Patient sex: M
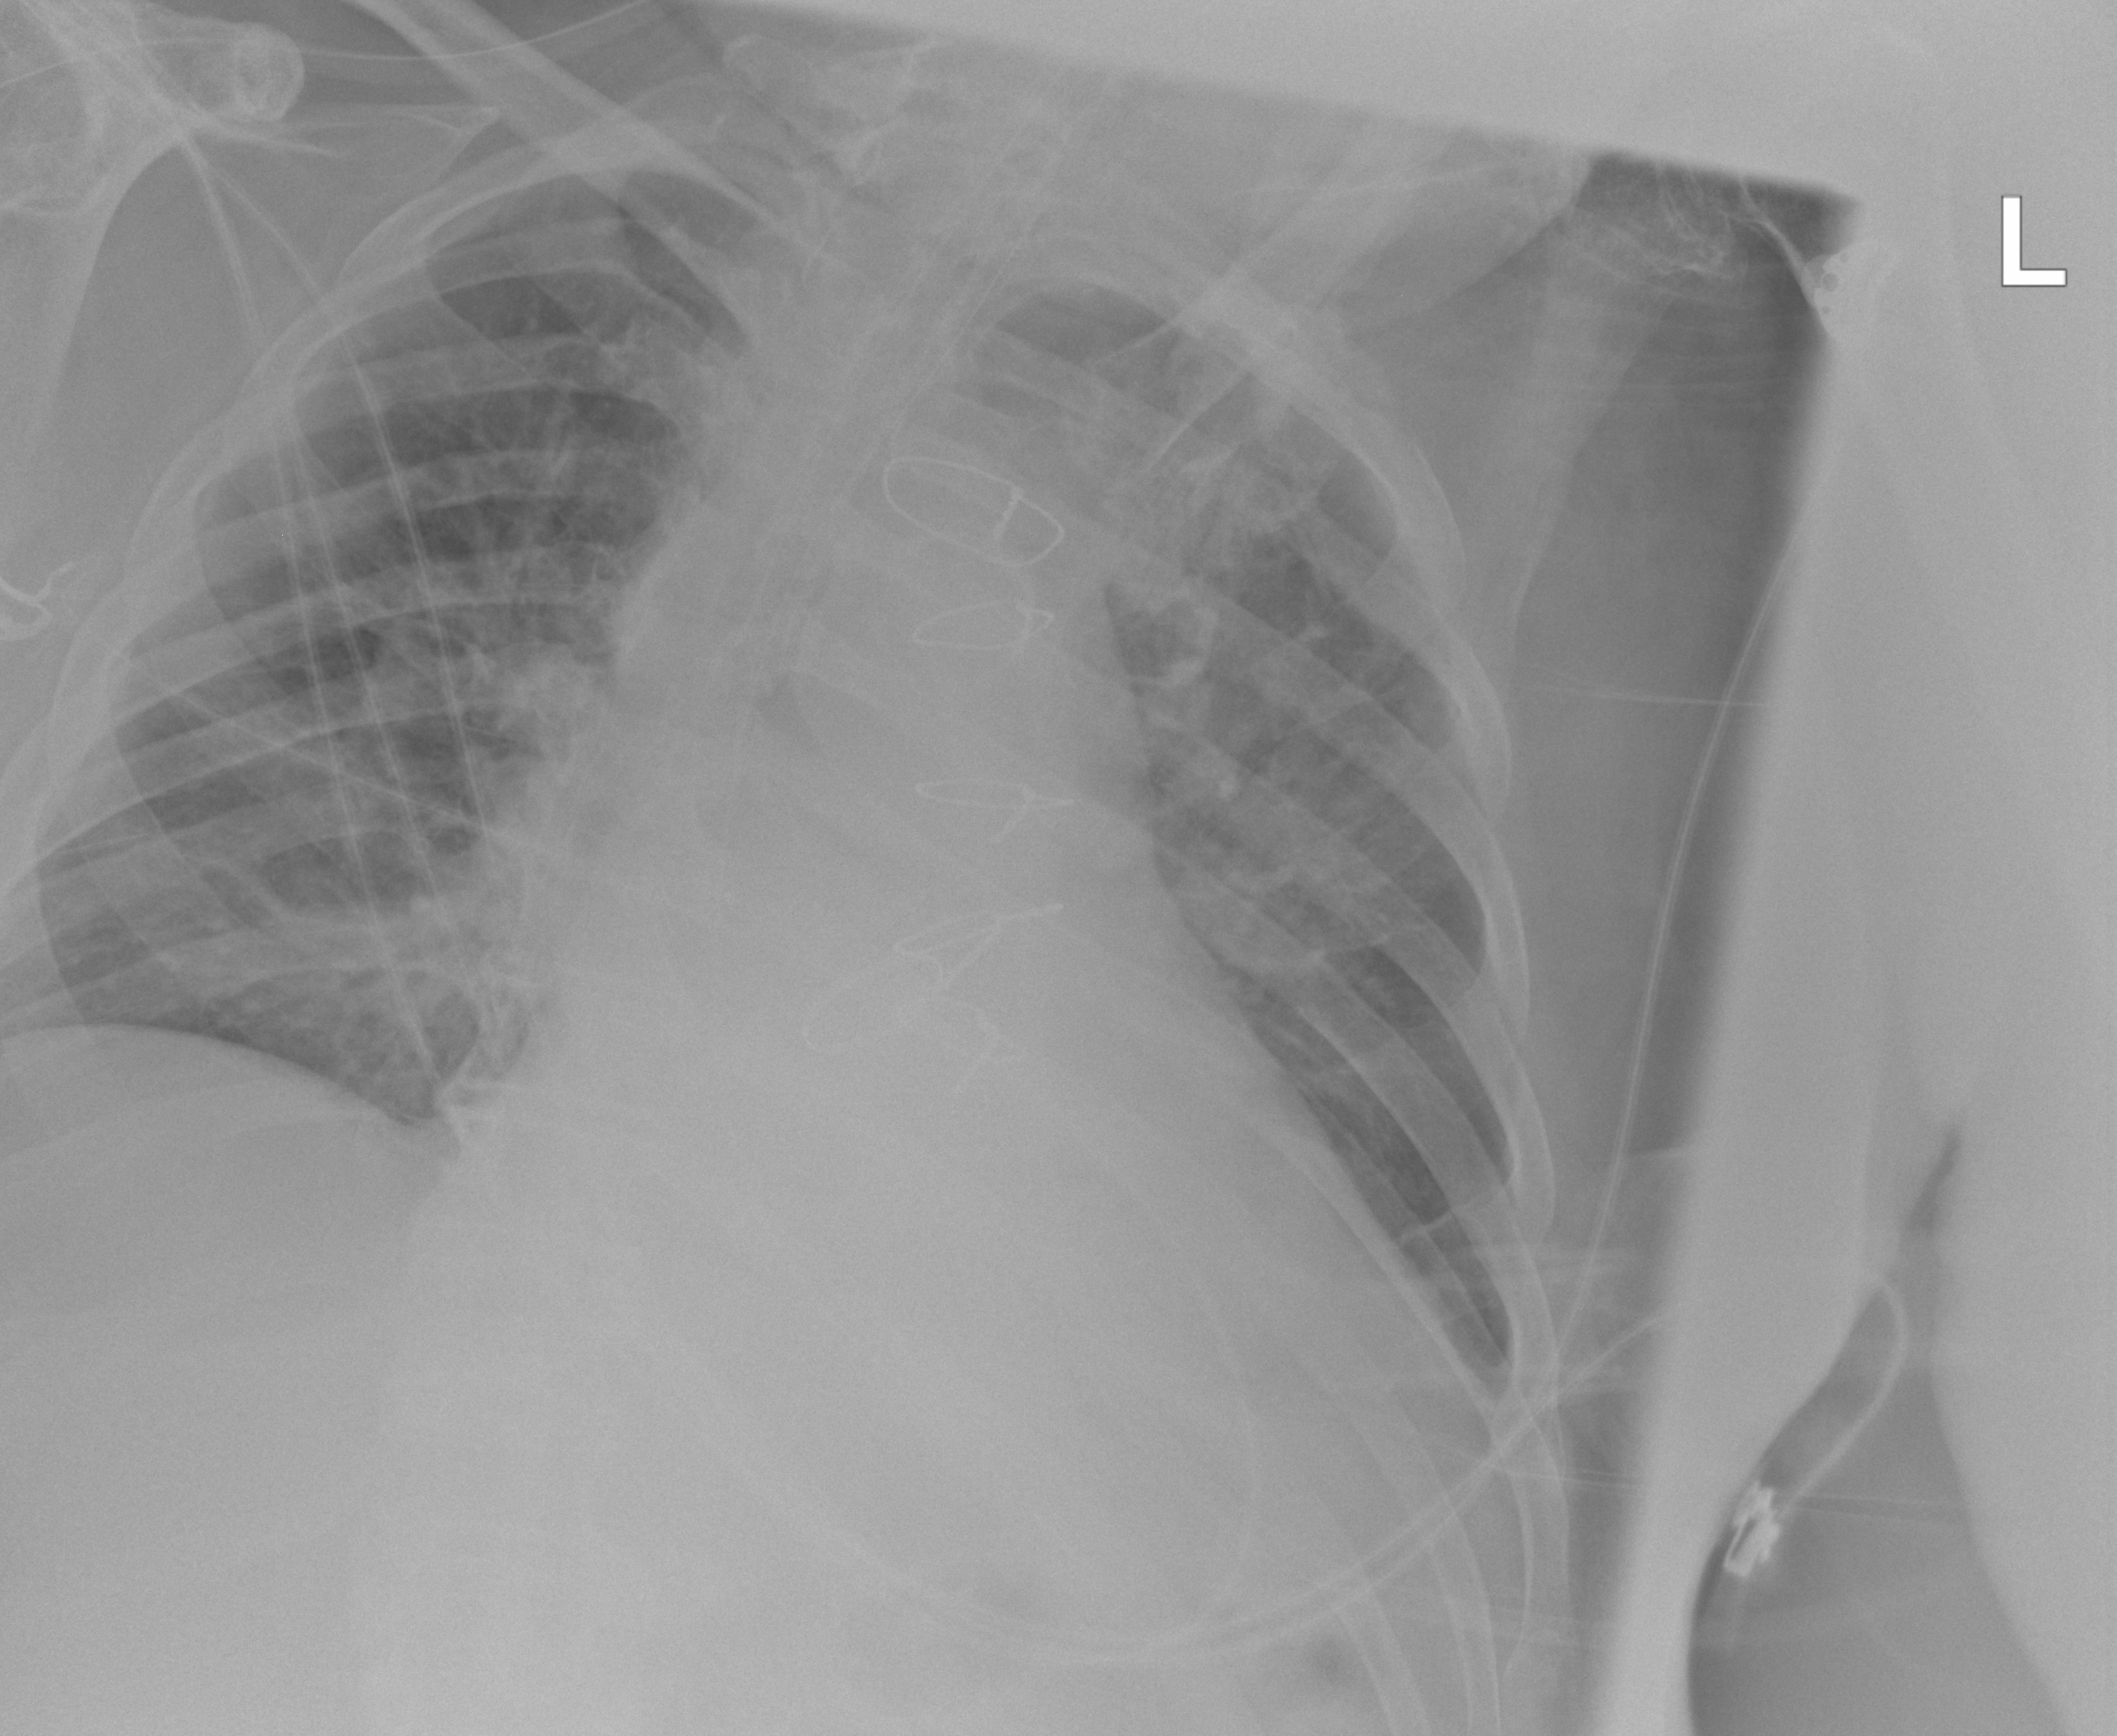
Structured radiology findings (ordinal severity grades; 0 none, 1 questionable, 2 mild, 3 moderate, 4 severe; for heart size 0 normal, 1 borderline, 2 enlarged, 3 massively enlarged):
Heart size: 2
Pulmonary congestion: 0
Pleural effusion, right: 0
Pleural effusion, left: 1
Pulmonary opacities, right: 0
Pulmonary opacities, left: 0
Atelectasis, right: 2
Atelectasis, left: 2